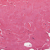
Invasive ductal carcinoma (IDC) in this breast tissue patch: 0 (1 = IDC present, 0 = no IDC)